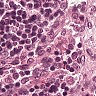
Metastatic tissue present: no